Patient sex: F
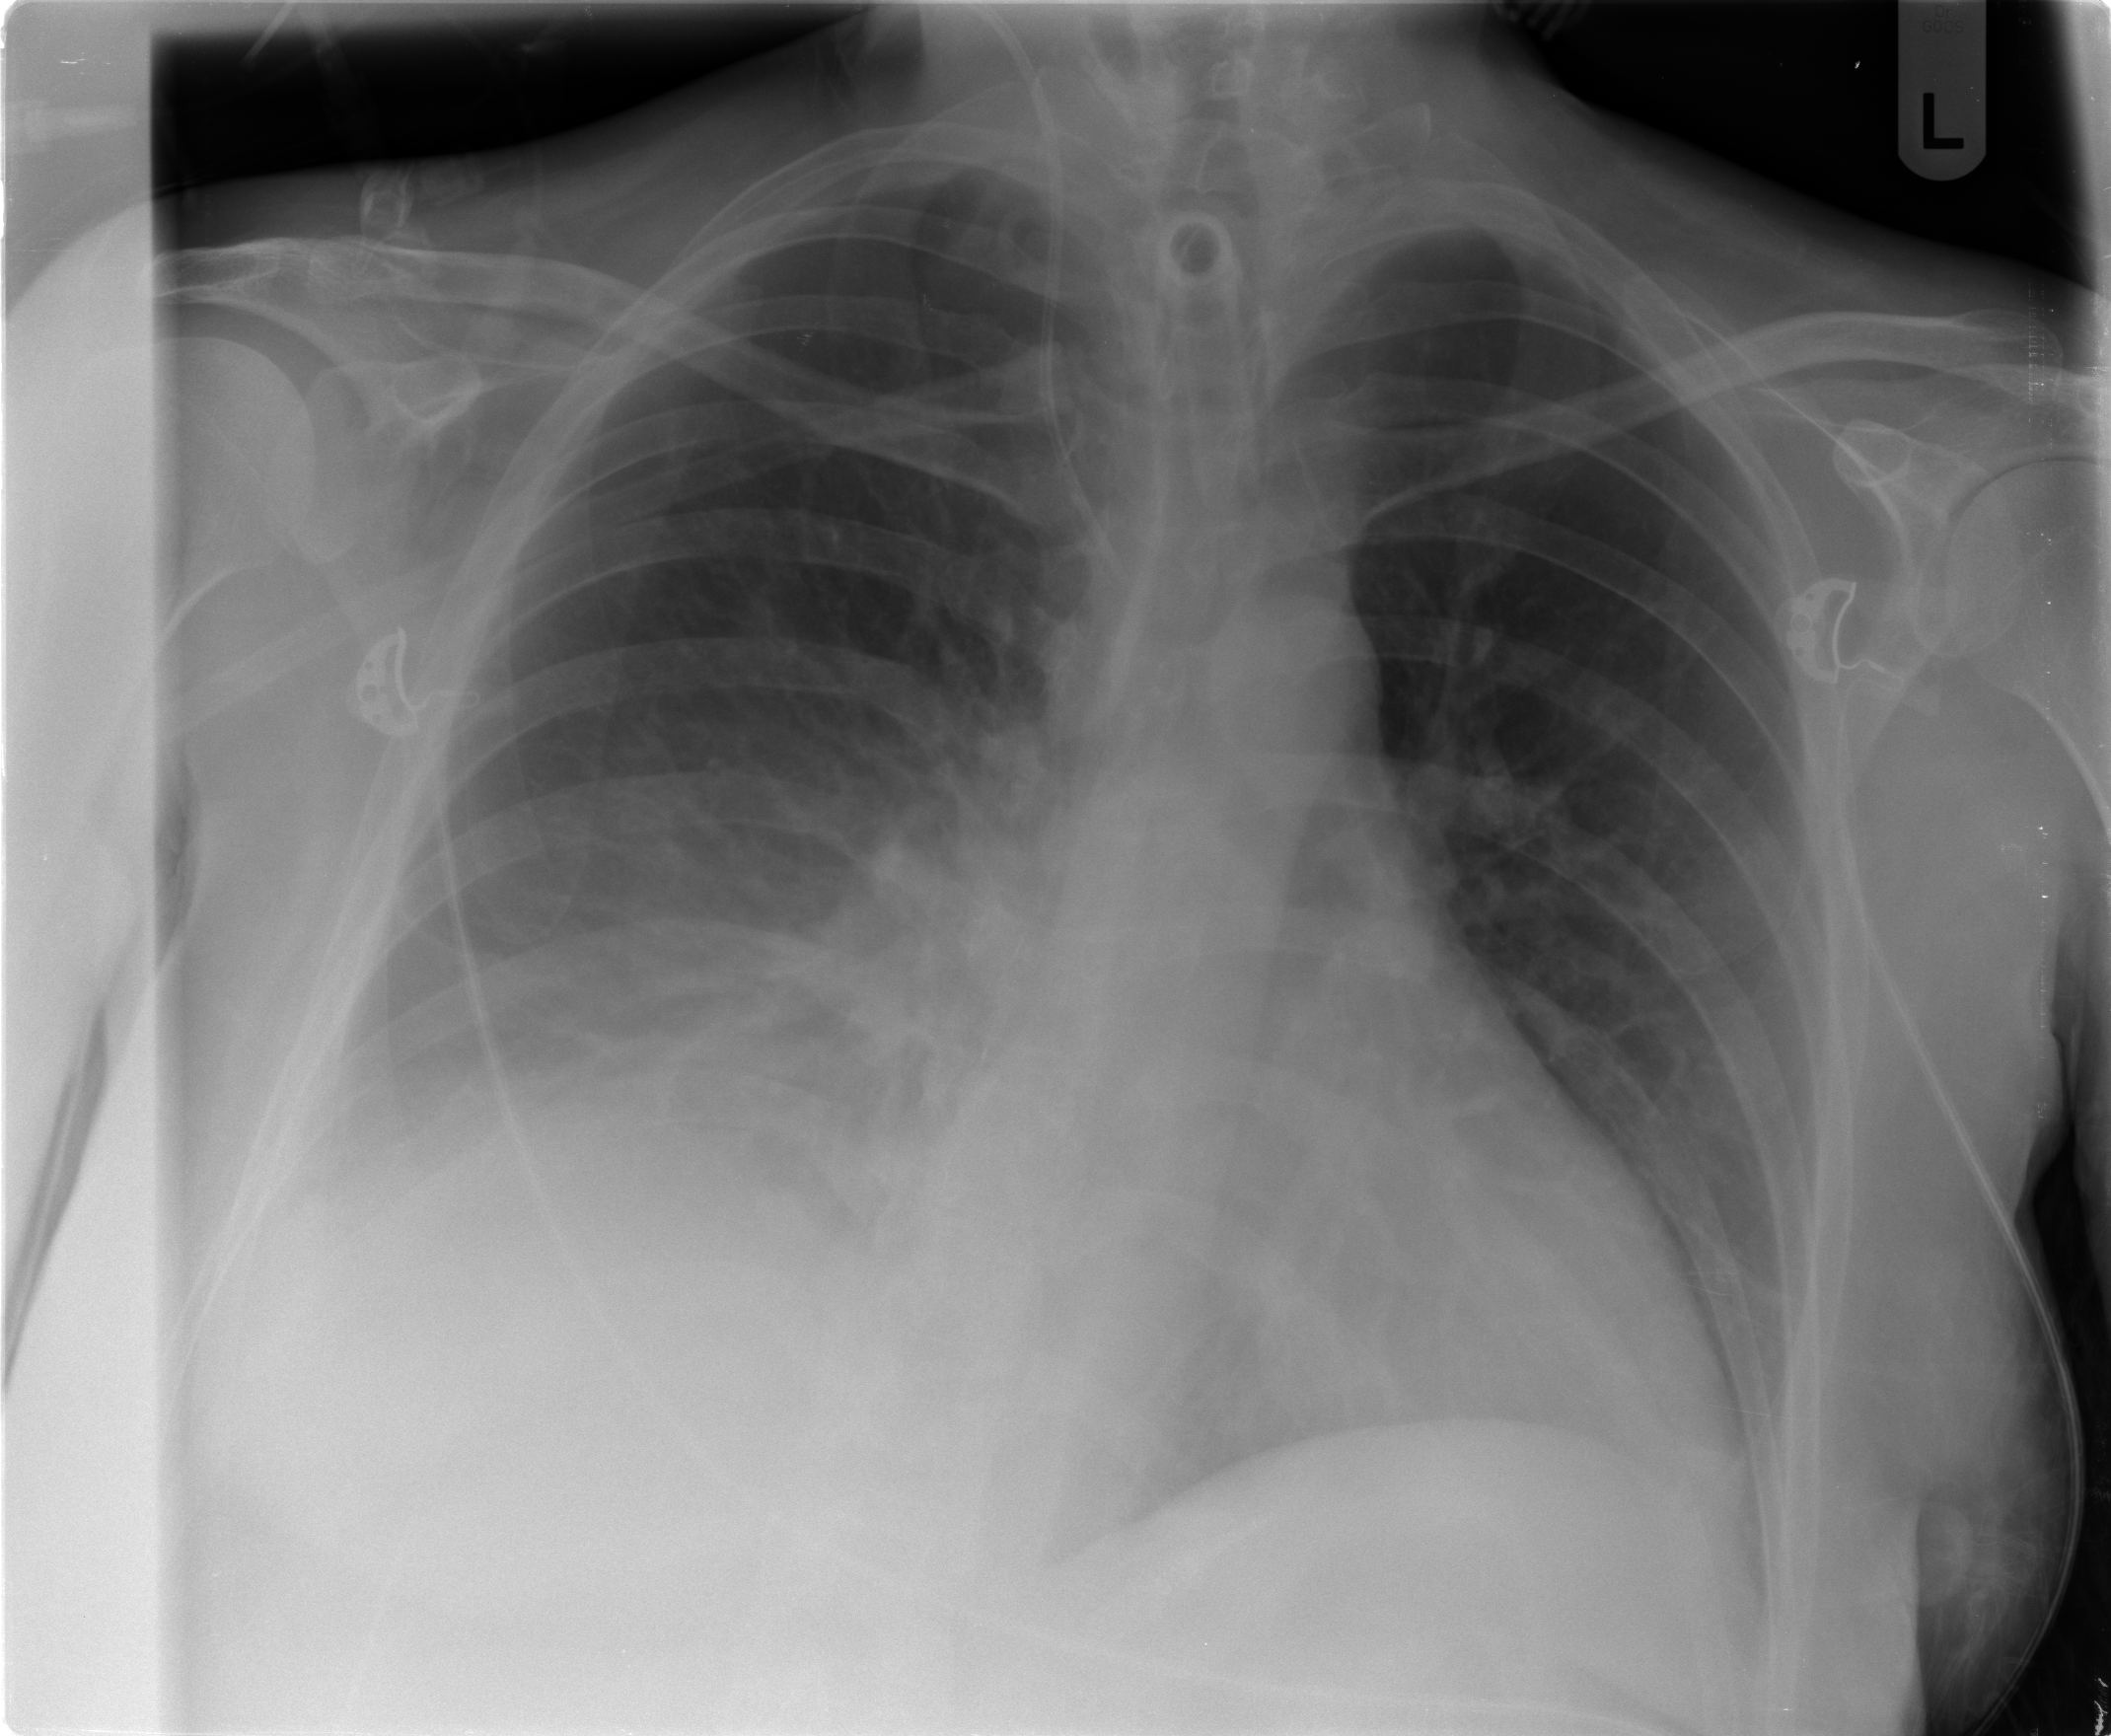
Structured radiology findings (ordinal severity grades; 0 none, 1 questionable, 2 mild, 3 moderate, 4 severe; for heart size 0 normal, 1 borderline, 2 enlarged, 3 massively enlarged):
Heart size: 0
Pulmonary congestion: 2
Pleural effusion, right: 2
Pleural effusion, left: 1
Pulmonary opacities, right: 2
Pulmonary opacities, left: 1
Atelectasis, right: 2
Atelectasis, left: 2